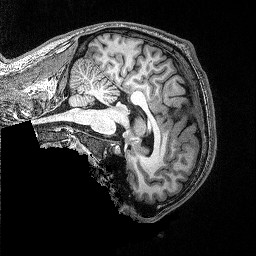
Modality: T1w
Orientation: sagittal
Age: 25
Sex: male
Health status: healthy
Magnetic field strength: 3 T
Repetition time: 2.53 s
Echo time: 0.00331 s